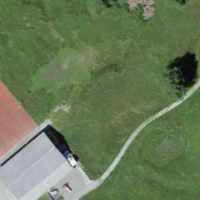
EUNIS habitat code: 26
Species observed at this site:
Bistorta officinalis